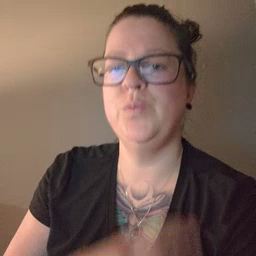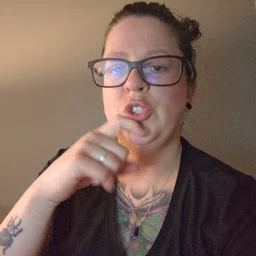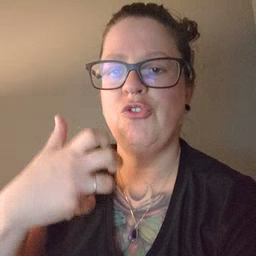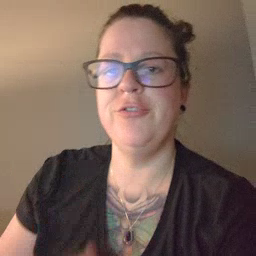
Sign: dryer